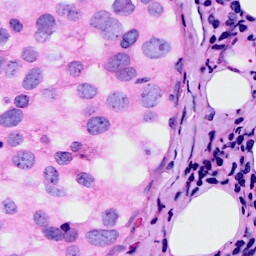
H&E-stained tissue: Breast